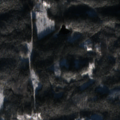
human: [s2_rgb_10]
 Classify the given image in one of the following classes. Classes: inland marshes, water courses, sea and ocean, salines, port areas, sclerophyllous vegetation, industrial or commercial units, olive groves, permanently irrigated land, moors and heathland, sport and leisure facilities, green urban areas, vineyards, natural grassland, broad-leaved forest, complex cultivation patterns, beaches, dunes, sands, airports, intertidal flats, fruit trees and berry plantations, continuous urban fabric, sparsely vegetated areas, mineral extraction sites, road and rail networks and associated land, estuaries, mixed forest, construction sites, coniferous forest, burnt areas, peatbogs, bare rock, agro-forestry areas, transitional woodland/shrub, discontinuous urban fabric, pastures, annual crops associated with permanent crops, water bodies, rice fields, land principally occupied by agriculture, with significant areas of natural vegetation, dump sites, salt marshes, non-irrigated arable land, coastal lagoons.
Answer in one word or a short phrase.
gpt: coniferous forest, mixed forest, transitional woodland/shrub